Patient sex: M
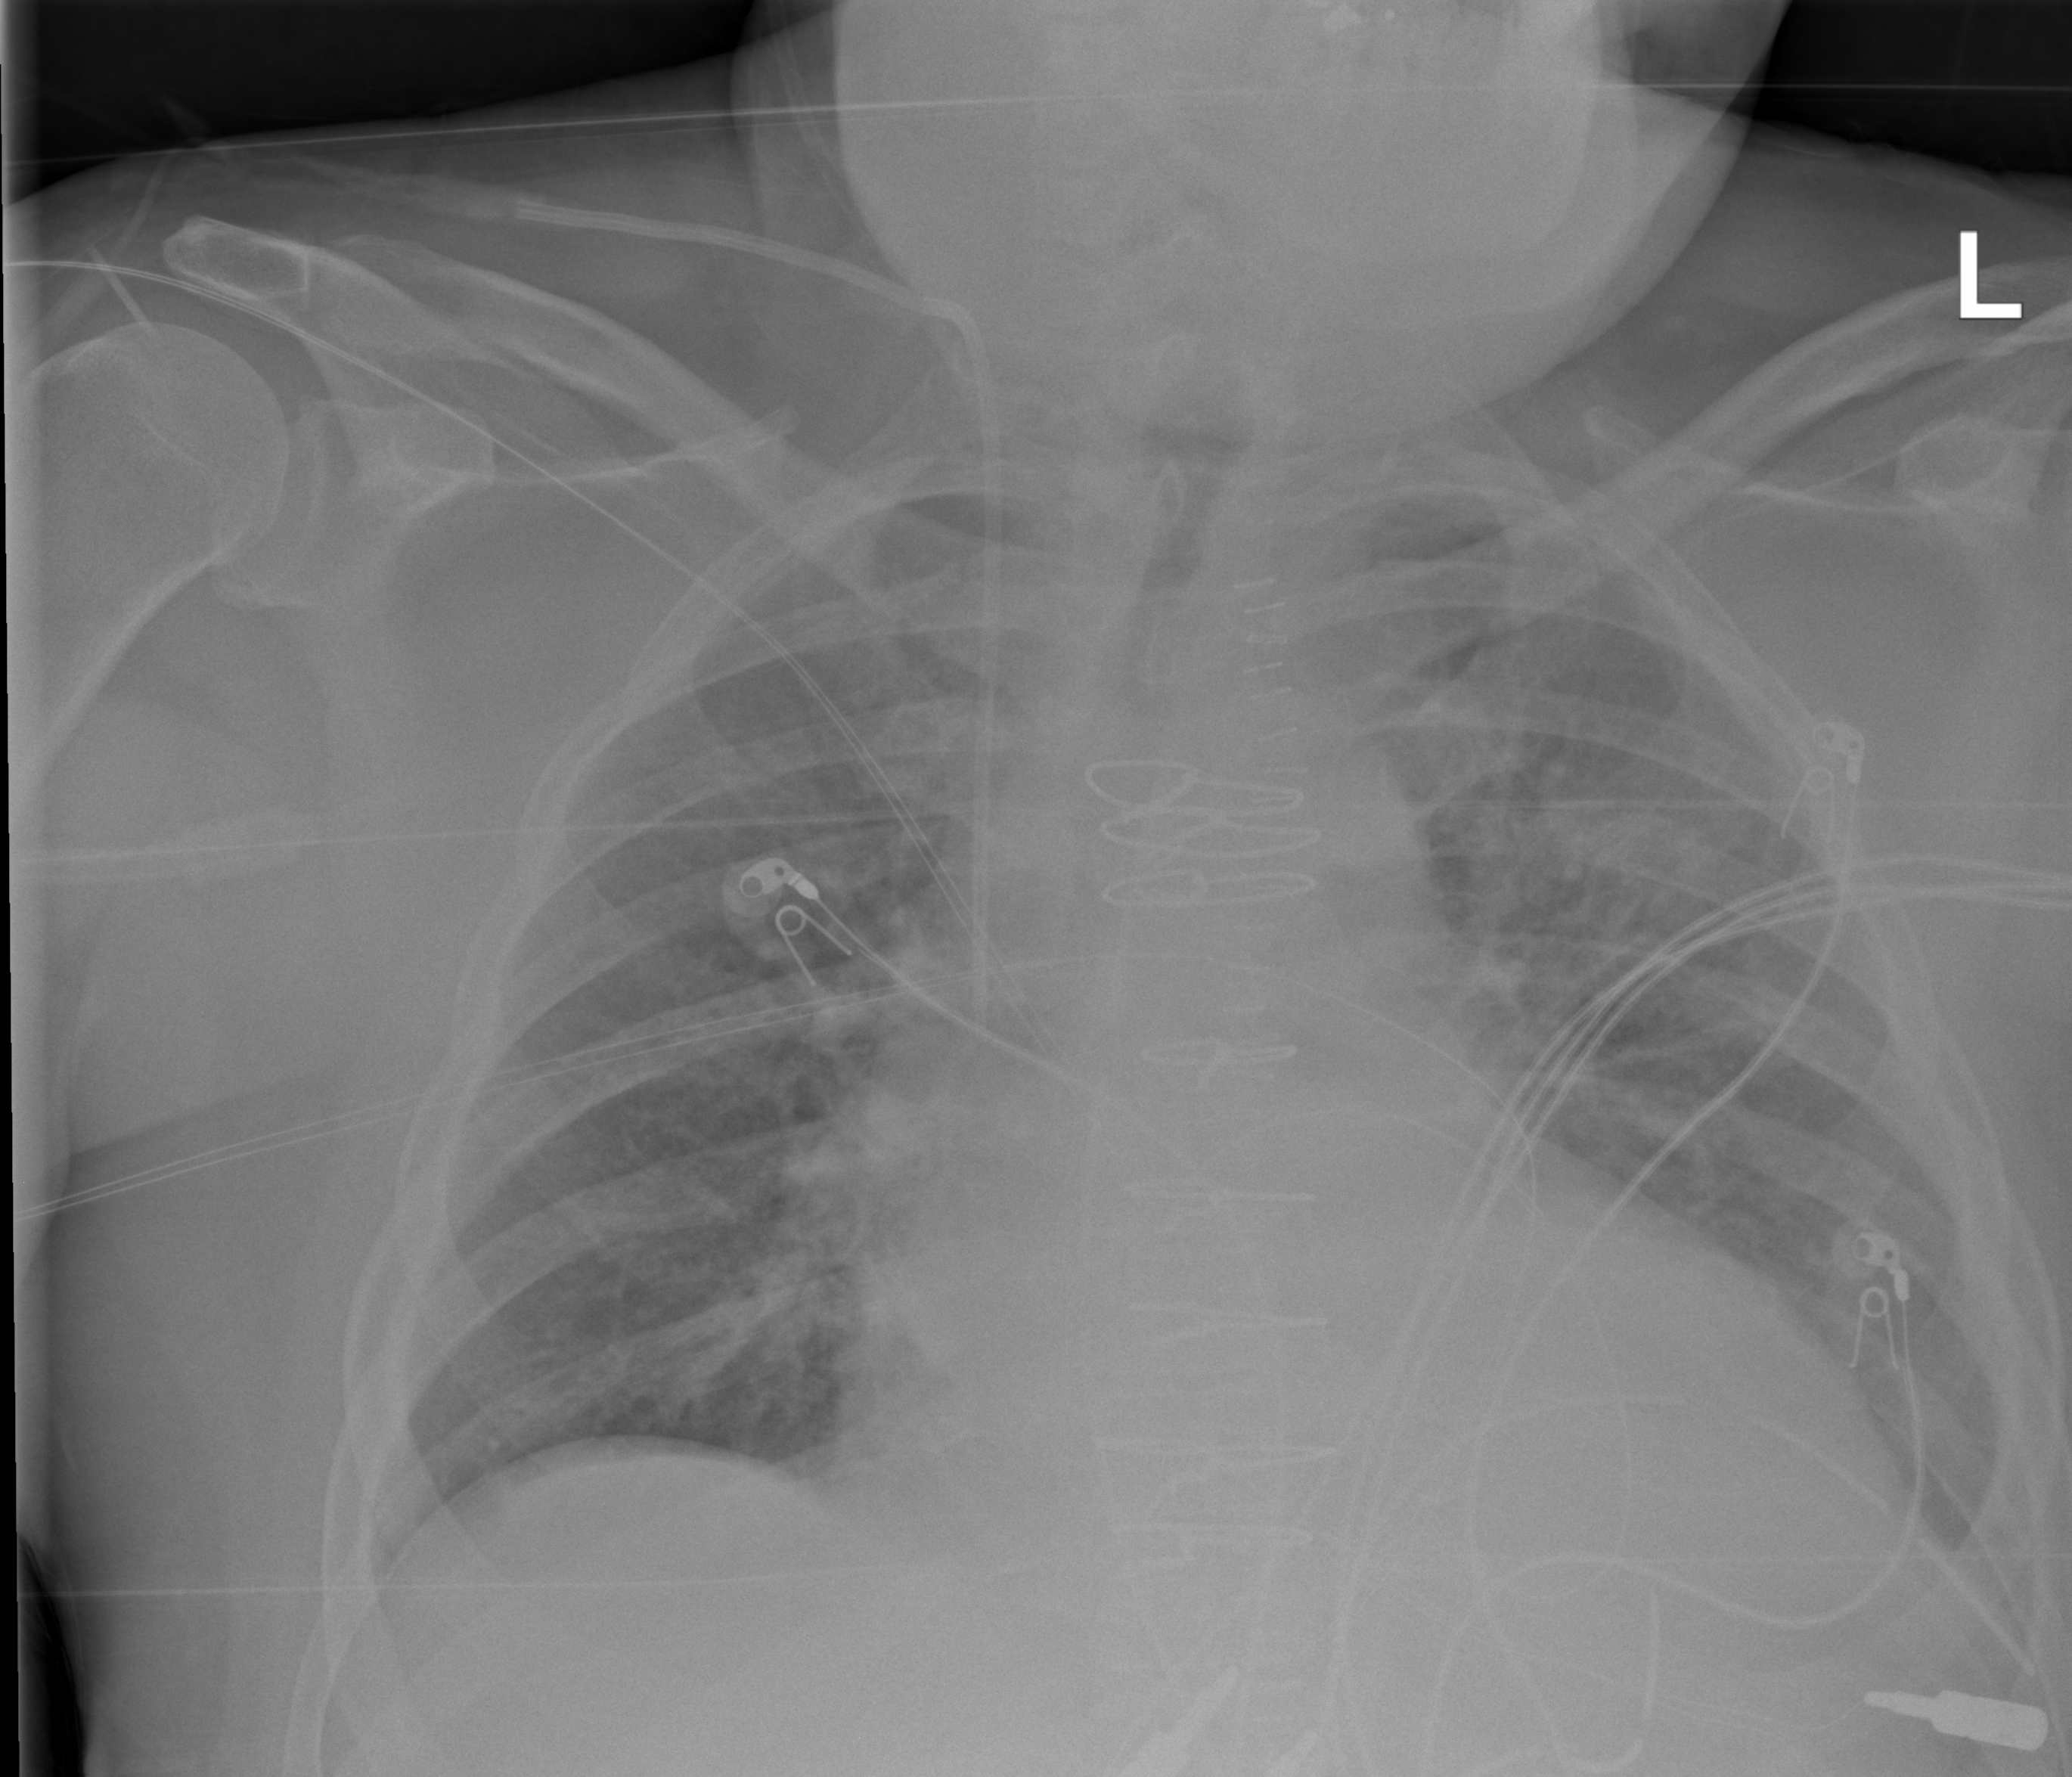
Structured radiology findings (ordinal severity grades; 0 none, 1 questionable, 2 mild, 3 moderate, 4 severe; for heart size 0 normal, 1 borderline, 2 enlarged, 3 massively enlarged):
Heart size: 2
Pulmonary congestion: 0
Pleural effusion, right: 0
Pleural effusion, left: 2
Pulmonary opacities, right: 0
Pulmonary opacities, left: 0
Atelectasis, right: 0
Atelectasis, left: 0